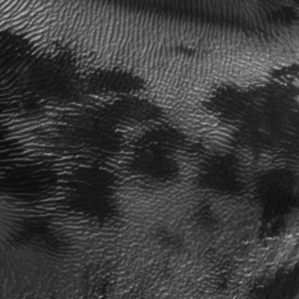
Label: frost